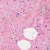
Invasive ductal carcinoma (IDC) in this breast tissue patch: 0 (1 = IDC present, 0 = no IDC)